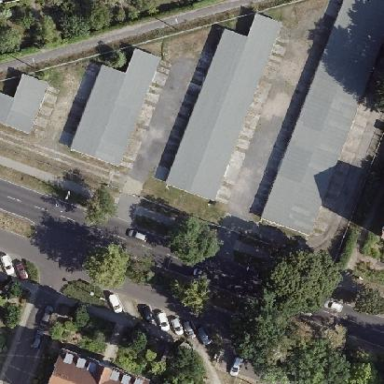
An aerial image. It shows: Row of garages enclosed by fence.